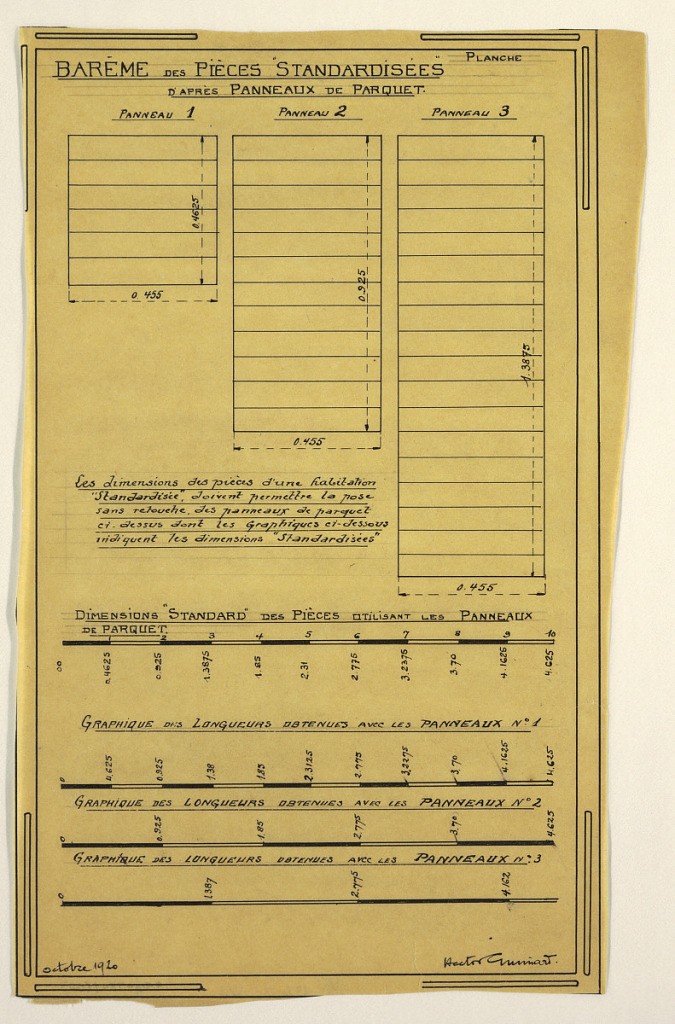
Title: Design for a Mass-Operational House Designed by Hector Guimard, Scale Table
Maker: Hector Guimard, French, 1867–1942
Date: October 1920
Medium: Pen and black ink, graphite on tracing paper
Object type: Drawing
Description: Design for a mass-operational house by Guimard, detailing the scale of construction.